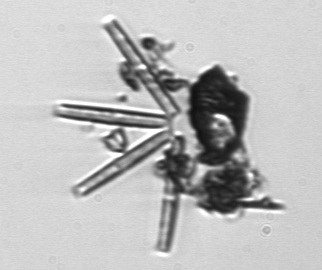
Label: Thalassionema